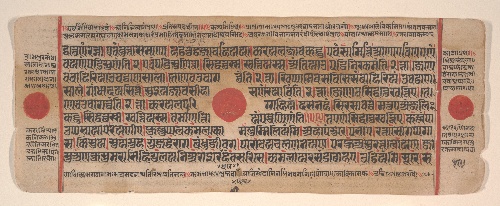
Artist: Bhadrabahu
Artist bio: Indian, died ca. 356 BCE
Date: 15th century
Object type: Folio
Classification: Paintings
Medium: Ink, opaque watercolor, and gold on paper
Culture: India (Gujarat)
Dimensions: (Average size .1–.71): 4 1/2 x 11 3/8 in. (11.4 x 28.9 cm)
Department: Asian Art
Credit line: Bequest of Cora Timken Burnett, 1956
Accession year: 1957
Repository: Metropolitan Museum of Art, New York, NY